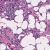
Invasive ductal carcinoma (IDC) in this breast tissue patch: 1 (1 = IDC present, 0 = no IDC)